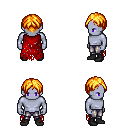
a pixel art fantasy rpg character, male body template, dark elf, purple skin, red tattered cape, metal pants, light blonde parted hairstyle, black shoes, four views (front, back, left, right), 2x2 character sprite sheet, small pixel art, hard edges, no anti-aliasing